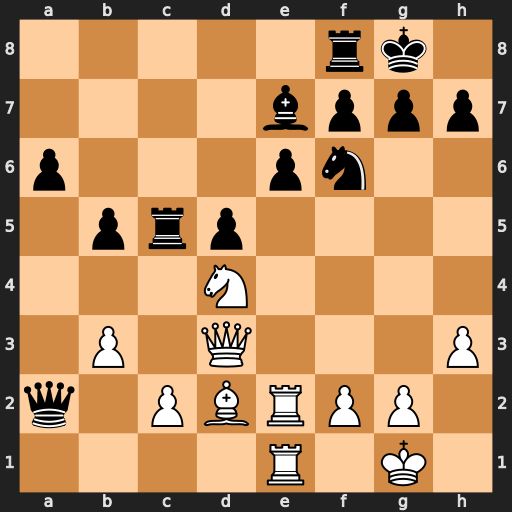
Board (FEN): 5rk1/4bppp/p3pn2/1prp4/3N4/1P1Q3P/q1PBRPP1/4R1K1
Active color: w
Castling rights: -
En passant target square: -
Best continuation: Bb4 a5 Bxc5 Bxc5 Nxb5